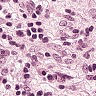
Metastatic tissue present: yes